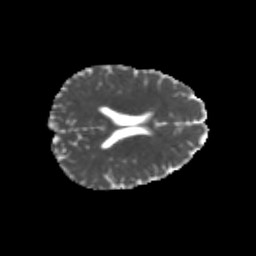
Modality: MD
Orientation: axial
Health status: healthy
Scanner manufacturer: philips
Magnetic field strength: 3 T
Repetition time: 6.964 s
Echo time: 0.092 s